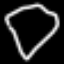
Label: diamond